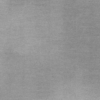
Label: dusty